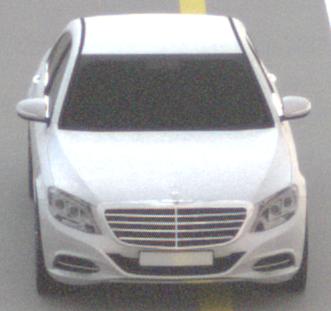
Make: Mercedes-Benz
Model: S 400 HYBRID
Detailed model: S-Class (222) Limousine
Model produced from: 2013/05
Model produced until: 2015/04
Doors: 4
Color: white
Road condition: dry road
Daytime: night
Contrast: low contrast